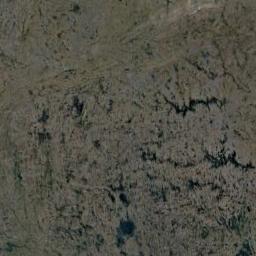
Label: wetland